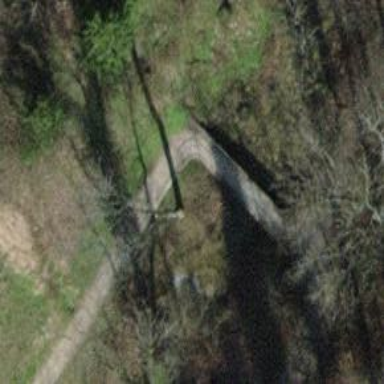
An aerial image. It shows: Path leading to bridge.